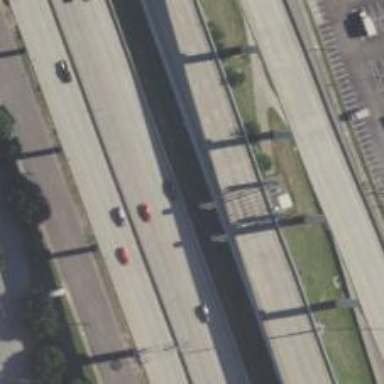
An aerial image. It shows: Toll gantry on the road.